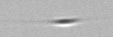
Label: Cylindrotheca_morphotype1